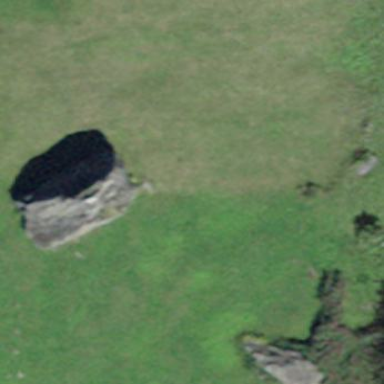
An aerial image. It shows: Landscape dominated by bare rock.